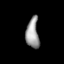
Tissue: lung
Cell type: Endothelial cells
Senescence score: 0.5432
Nuclear area (px): 388
Mean DAPI intensity: 154.384